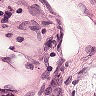
Metastatic tissue present: no